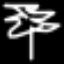
Label: palm tree